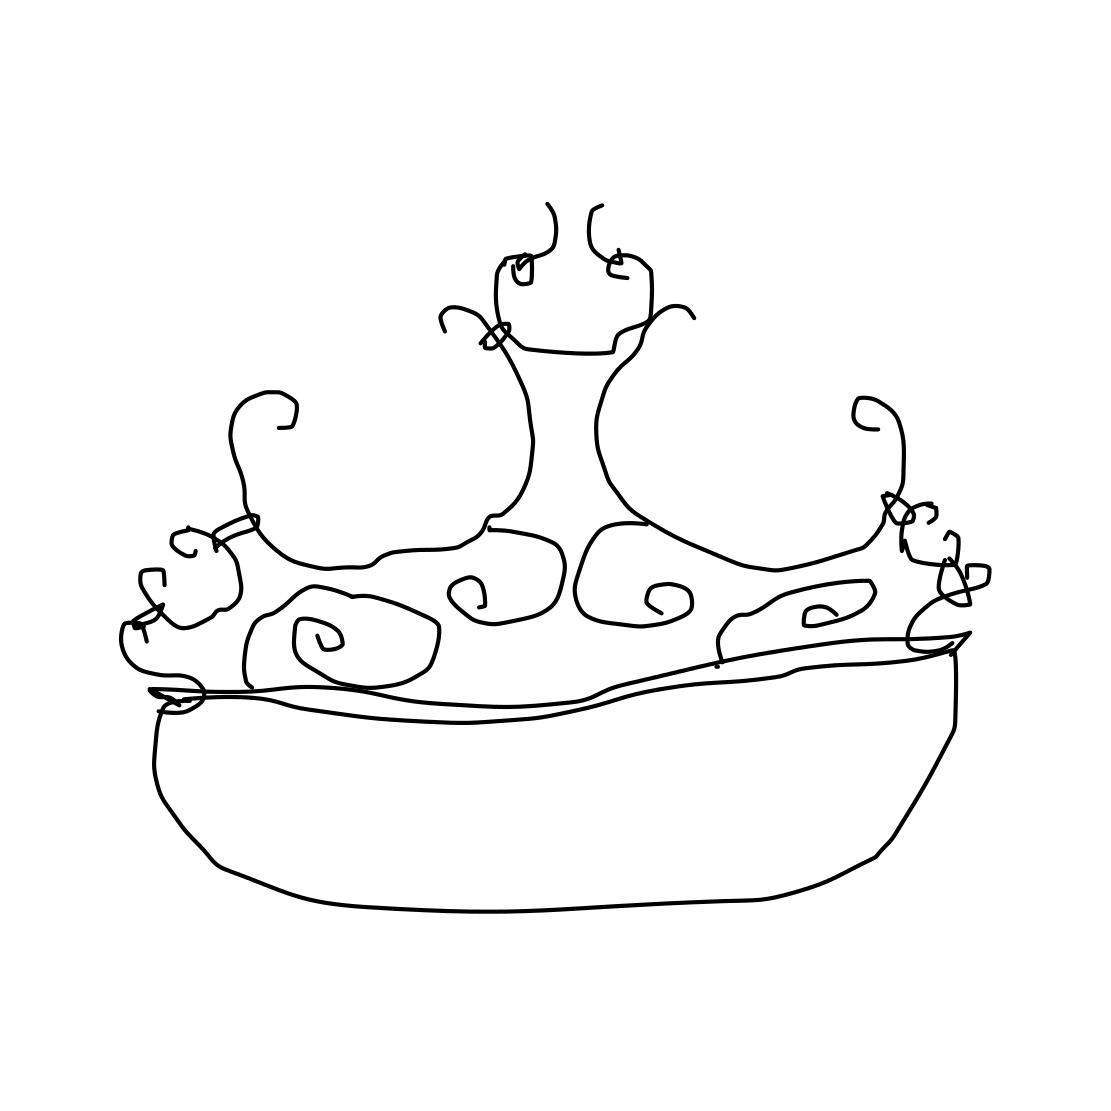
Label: chandelier